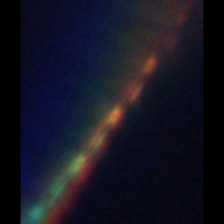
Taxon: Psuedo-nitzschia
Group: Diatoms